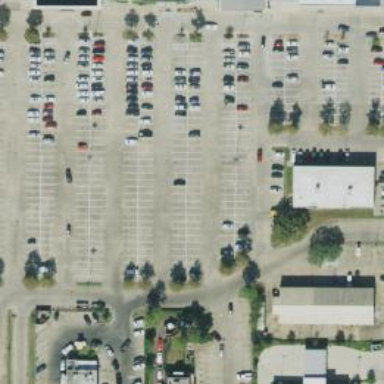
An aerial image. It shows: Parking space is available.